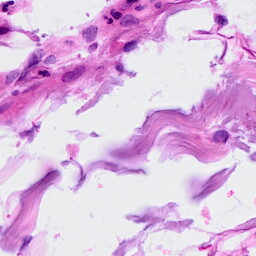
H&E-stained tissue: Breast